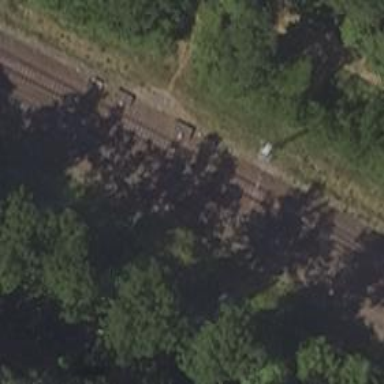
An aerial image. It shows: Railroad crossover.